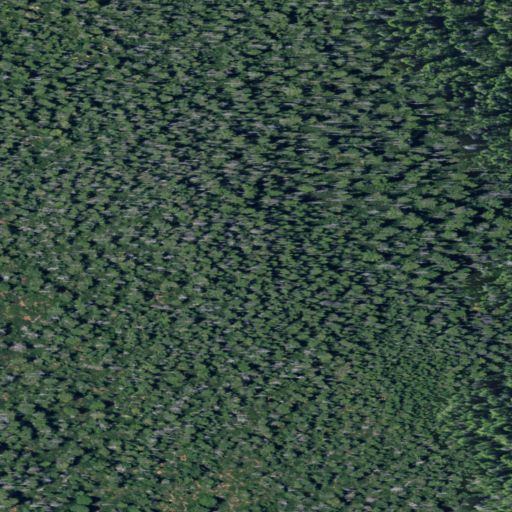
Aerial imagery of mountain in California named South Red Mountain containing only evergreen forest